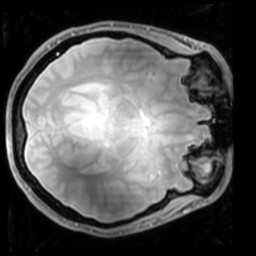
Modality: PDw
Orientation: axial
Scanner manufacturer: philips
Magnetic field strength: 7 T
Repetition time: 0.008 s
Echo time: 0.001974 s